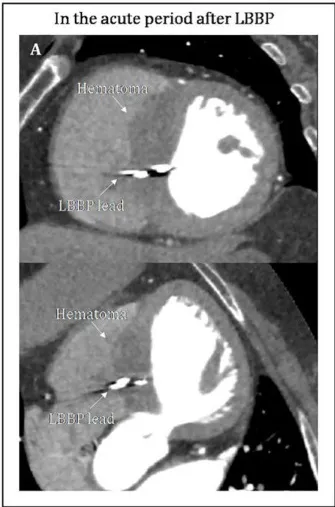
(A) CTA showed a hematoma in the basal segment of the interventricular septum in the acute period after LBBP. On non-contrast CTA, a high-density thickening in the interventricular septum was found. Post contrast, no significant change in the enhancement was observed.
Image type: radiology (ct)